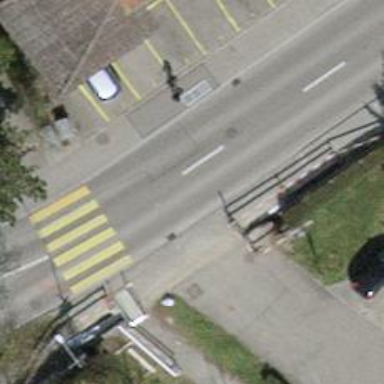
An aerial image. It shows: Unmarked road crossing.